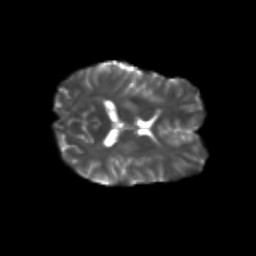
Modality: T2w
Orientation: axial
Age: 28
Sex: female
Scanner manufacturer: siemens
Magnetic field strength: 3 T
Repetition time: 3.5 s
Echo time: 0.104 s